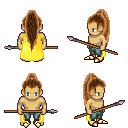
a pixel art fantasy rpg character, male body template, human, tanned skin, yellow cape, teal pants, brown extra-long topknot hairstyle, gold boots, spear, four views (front, back, left, right), 2x2 character sprite sheet, small pixel art, hard edges, no anti-aliasing